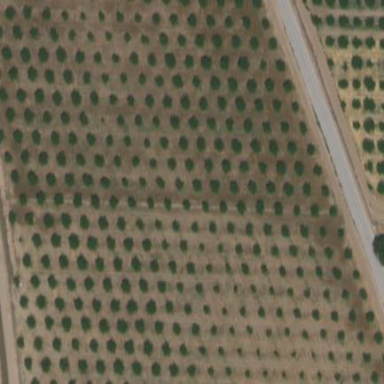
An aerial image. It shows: Orchard.